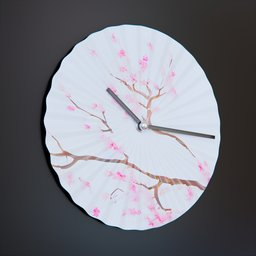
Label: decoration